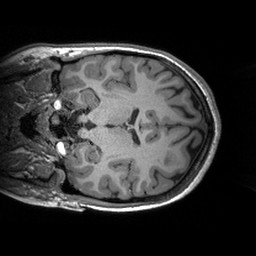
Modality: T1w
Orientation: coronal
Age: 20
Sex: female
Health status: healthy
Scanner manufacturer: siemens
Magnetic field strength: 3 T
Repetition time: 2.53 s
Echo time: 0.00288 s